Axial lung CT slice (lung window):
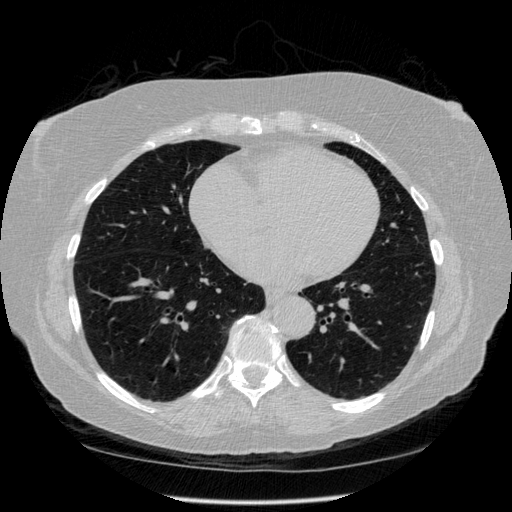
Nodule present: no